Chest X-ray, PA view. Patient: 12 years old, sex M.
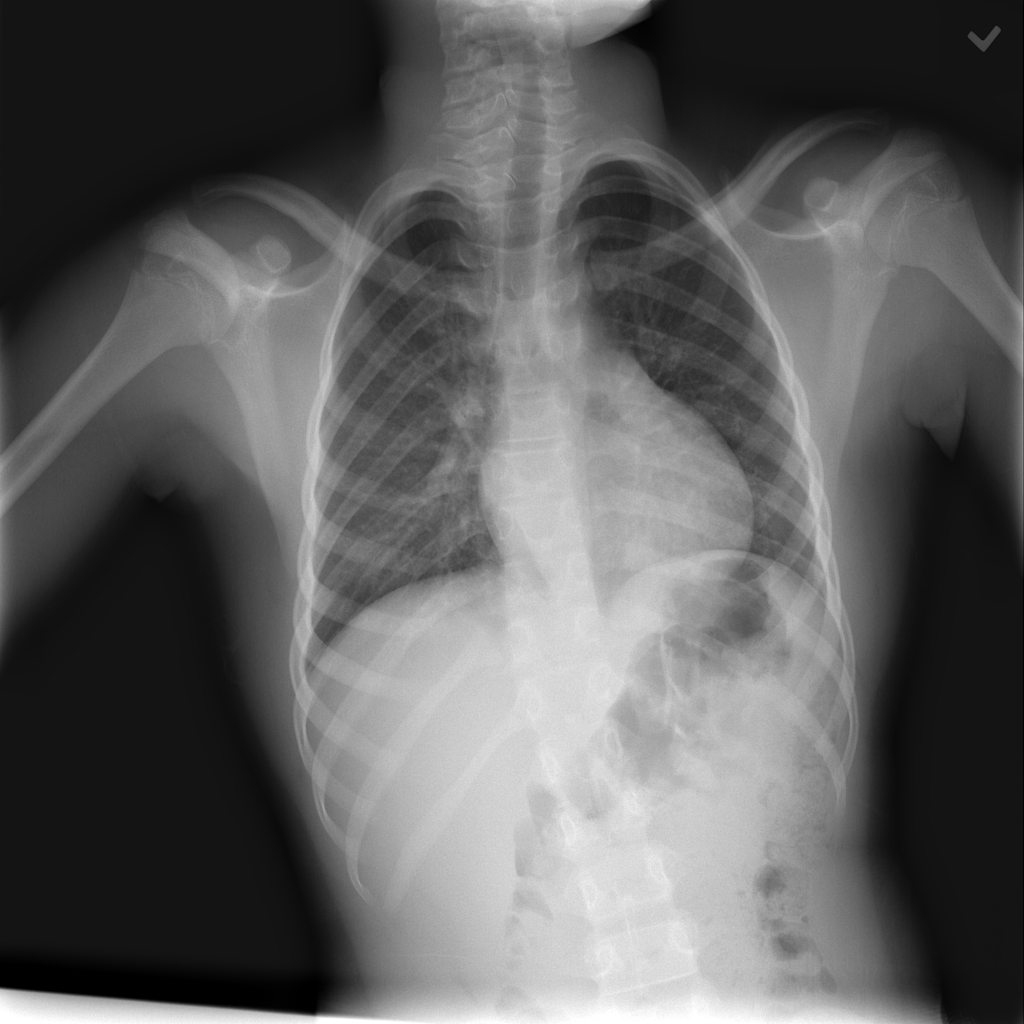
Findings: No Finding